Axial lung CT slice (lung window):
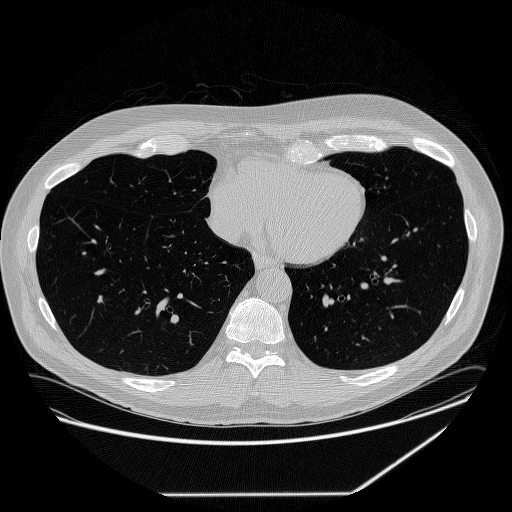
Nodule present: no